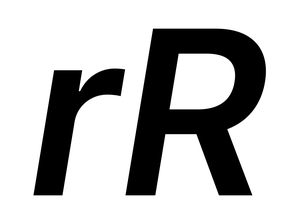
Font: Inter-Italic_SemiBold_Italic